Brain MRI, t2w sequence, axial 2D slice.
Patient: age 52, sex M, weight 78 kg, height 1.78 m
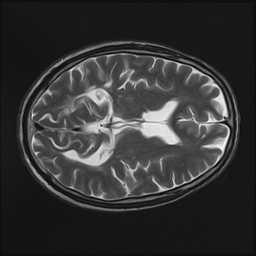